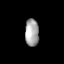
Tissue: lung
Cell type: Endothelial cells
Senescence score: 0.5741
Nuclear area (px): 367
Mean DAPI intensity: 166.717